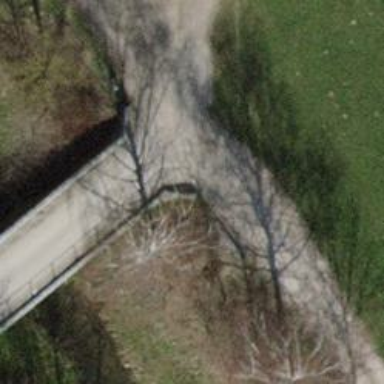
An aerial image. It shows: Concrete track road with bridge. The track is of grade1.